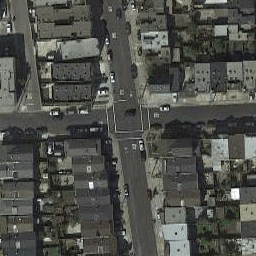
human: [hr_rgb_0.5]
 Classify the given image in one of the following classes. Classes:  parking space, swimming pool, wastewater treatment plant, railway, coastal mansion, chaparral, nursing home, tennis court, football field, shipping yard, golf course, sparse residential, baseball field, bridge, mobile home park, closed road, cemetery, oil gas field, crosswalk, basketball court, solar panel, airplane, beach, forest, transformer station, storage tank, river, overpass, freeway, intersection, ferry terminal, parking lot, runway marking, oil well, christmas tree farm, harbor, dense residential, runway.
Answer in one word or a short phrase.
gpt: intersection